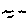
Label: bird